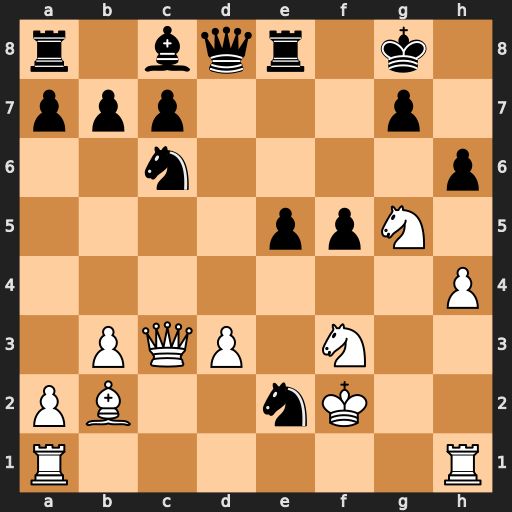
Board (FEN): r1bqr1k1/ppp3p1/2n4p/4ppN1/7P/1PQP1N2/PB2nK2/R6R
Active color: w
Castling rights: -
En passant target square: -
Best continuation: Qc4+ Be6 Nxe6